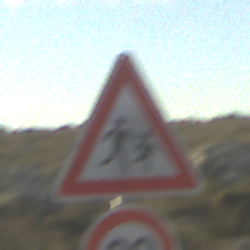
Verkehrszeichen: KinderLinks
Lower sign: Geschwindigkeit90
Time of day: SunriseSunset
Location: Outdoor (Nature)
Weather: PartlyCloudy
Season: NotSpecified
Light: Natural